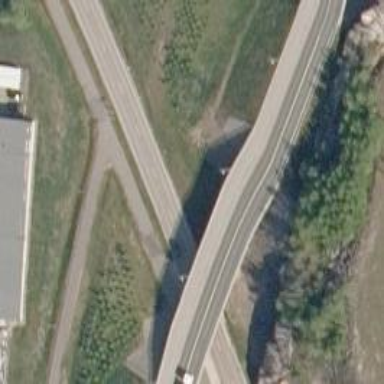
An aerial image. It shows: Man-made bridge.